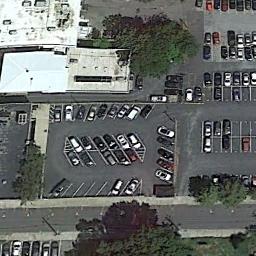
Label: parking_lot